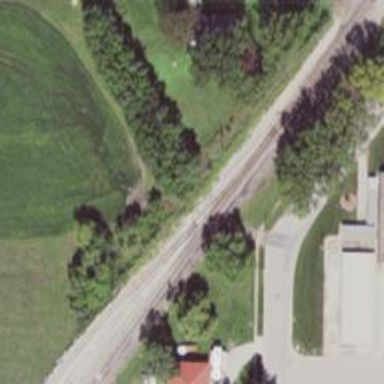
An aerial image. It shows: Railway siding with rails.